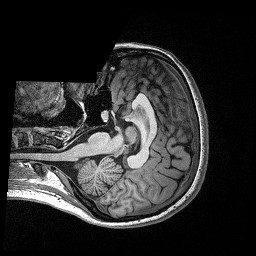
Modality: T1w
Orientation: axial
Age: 25
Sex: female
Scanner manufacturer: siemens
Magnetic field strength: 3 T
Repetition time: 2.4 s
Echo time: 0.03 s